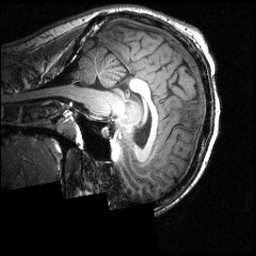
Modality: T1w
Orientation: sagittal
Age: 24
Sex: male
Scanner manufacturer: siemens
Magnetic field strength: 3.951 T
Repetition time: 1.5 s
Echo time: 0.00335 s